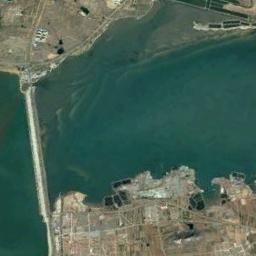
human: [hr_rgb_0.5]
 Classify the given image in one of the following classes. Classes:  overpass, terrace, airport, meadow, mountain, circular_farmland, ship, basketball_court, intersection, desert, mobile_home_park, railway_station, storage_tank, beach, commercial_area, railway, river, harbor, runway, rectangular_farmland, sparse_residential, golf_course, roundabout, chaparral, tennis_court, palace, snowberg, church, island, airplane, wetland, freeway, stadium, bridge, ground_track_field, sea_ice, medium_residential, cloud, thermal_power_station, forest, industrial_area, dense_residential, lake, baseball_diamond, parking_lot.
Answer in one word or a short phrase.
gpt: bridge